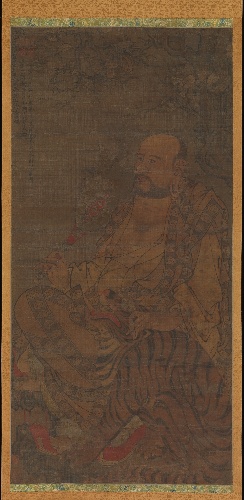
Title: 元   佚名   第六羅漢跋陀羅圖 軸|Bhadra, The Sixth Luohan
Artist: Unidentified artist
Date: dated 1345
Object type: Hanging scroll
Classification: Paintings
Medium: Hanging scroll; ink and color on silk
Culture: China
Period: Yuan dynasty (1271–1368)
Dimensions: Image: 50 3/8 × 24 1/2 in. (128 × 62.2 cm)
Overall with mounting: 96 5/8 × 26 1/2 in. (245.4 × 67.3 cm)
Overall with knobs: 96 5/8 × 29 5/8 in. (245.4 × 75.2 cm)
Department: Asian Art
Credit line: From the Collection of A. W. Bahr, Purchase, Fletcher Fund, 1947
Accession year: 1947
Repository: Metropolitan Museum of Art, New York, NY
Tags: Men|Tigers